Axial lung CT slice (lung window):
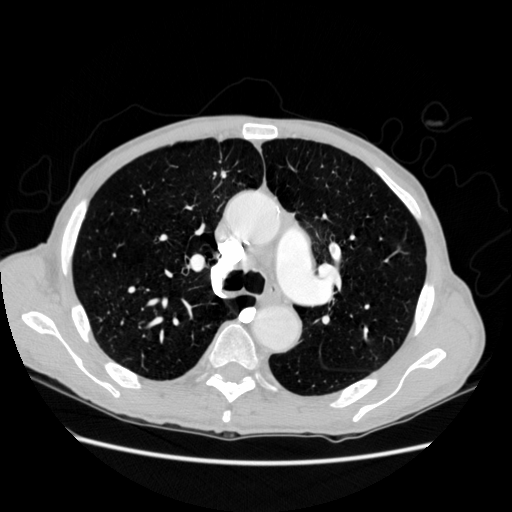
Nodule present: no